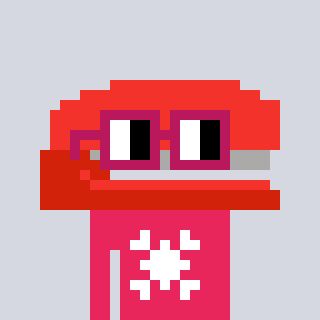
a pixel art character with square dark red glasses, a stapler-shaped head and a redpinkish-colored body on a cool background